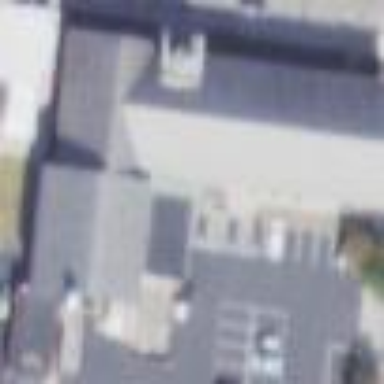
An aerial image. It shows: Beautiful church building.